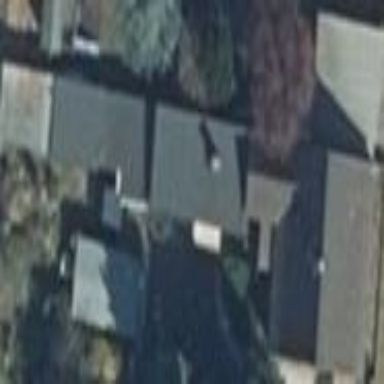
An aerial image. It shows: Simple and straightforward house.